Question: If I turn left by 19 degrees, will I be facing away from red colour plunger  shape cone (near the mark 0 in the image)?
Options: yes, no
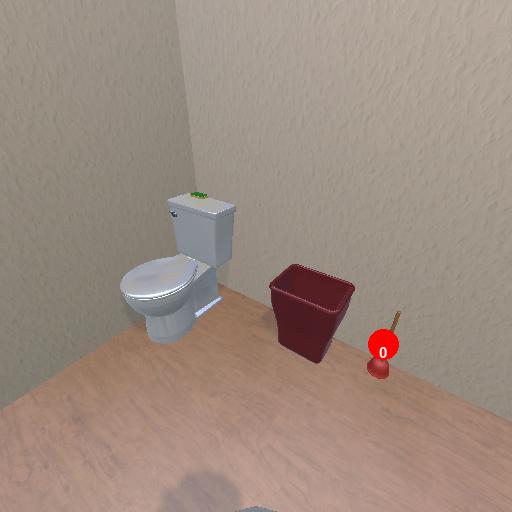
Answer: yes